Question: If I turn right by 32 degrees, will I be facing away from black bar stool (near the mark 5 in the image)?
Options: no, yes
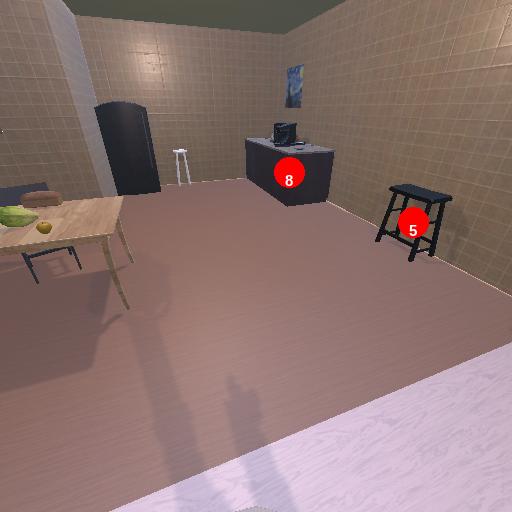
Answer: no